Question: I have checked the Tapku and Kal libraries for calendar. Both of them provide just month views. But i want a week view, that also for ipad. Is there any library or anything for showing week view like the one shown in the ipad calendar app?
Any kinda suggestions would really help. Thanks.

EDIT:
I have found one <URL> which shows week view but its for iphone. I need it for the ipad. So i still need help!
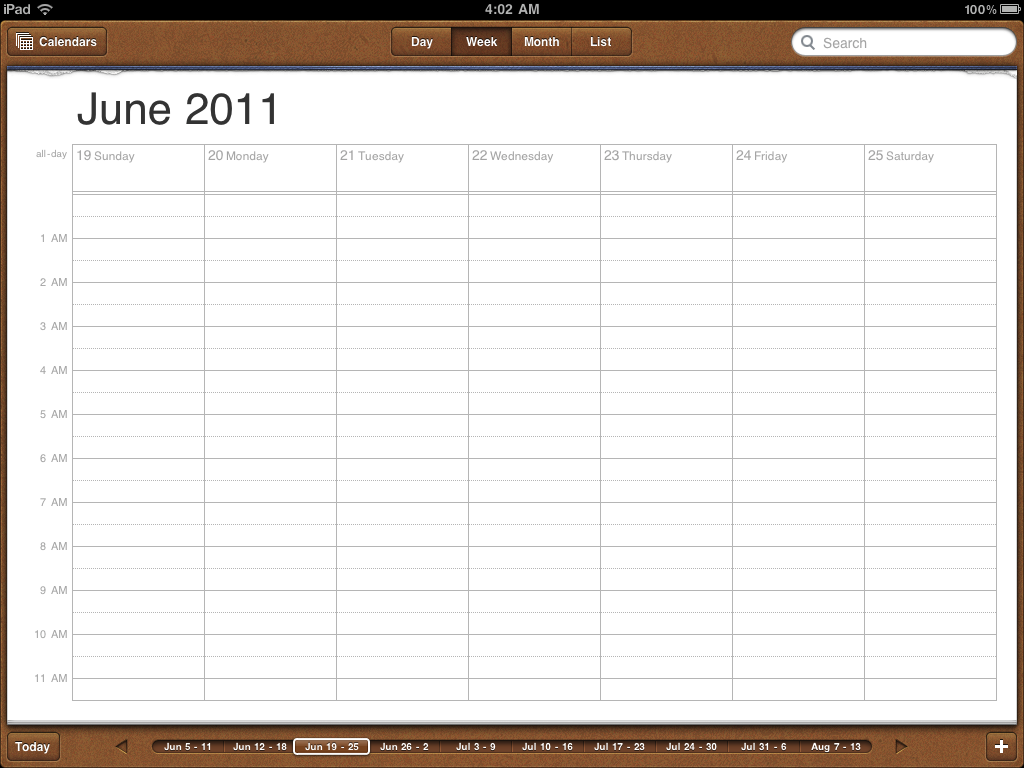
Answer: Yes , it is available ............
just You need to search proper on google.....
for reference Have a look,
<URL>